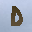
Label: 0